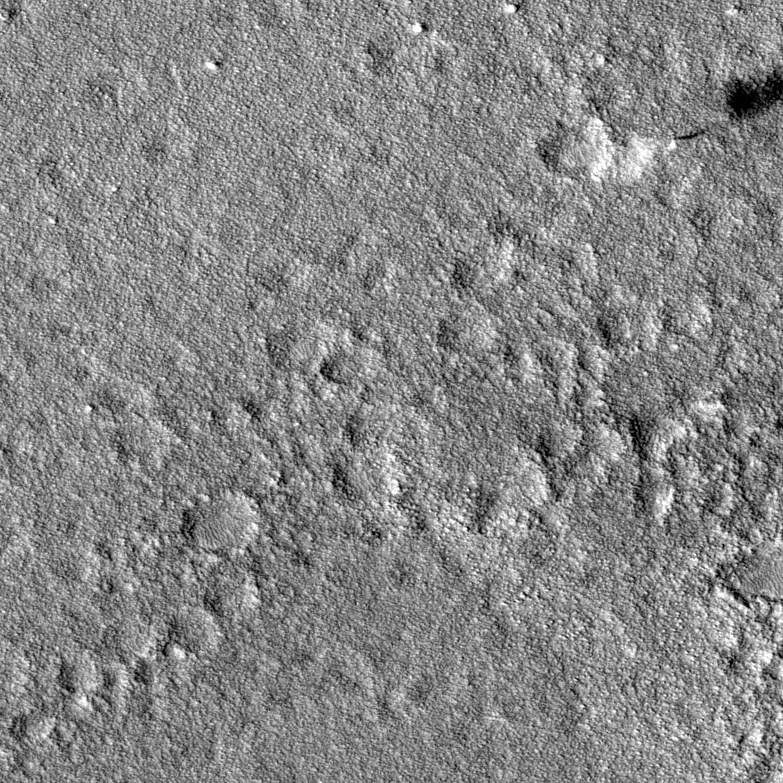
Label: dustdevil